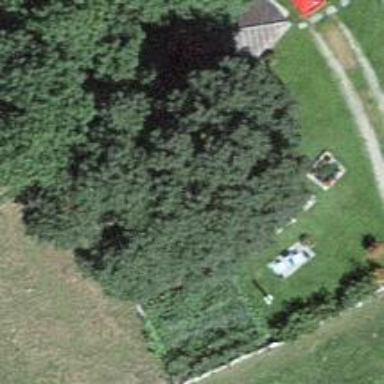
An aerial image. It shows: Single tag "natural: tree."